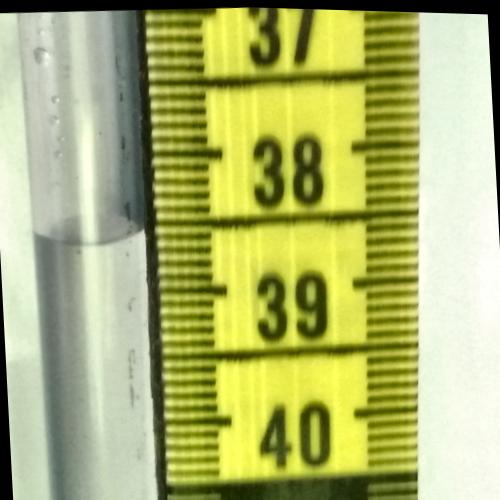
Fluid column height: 38.6 cm